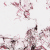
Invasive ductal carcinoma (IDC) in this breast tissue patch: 0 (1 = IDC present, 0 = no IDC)